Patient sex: M
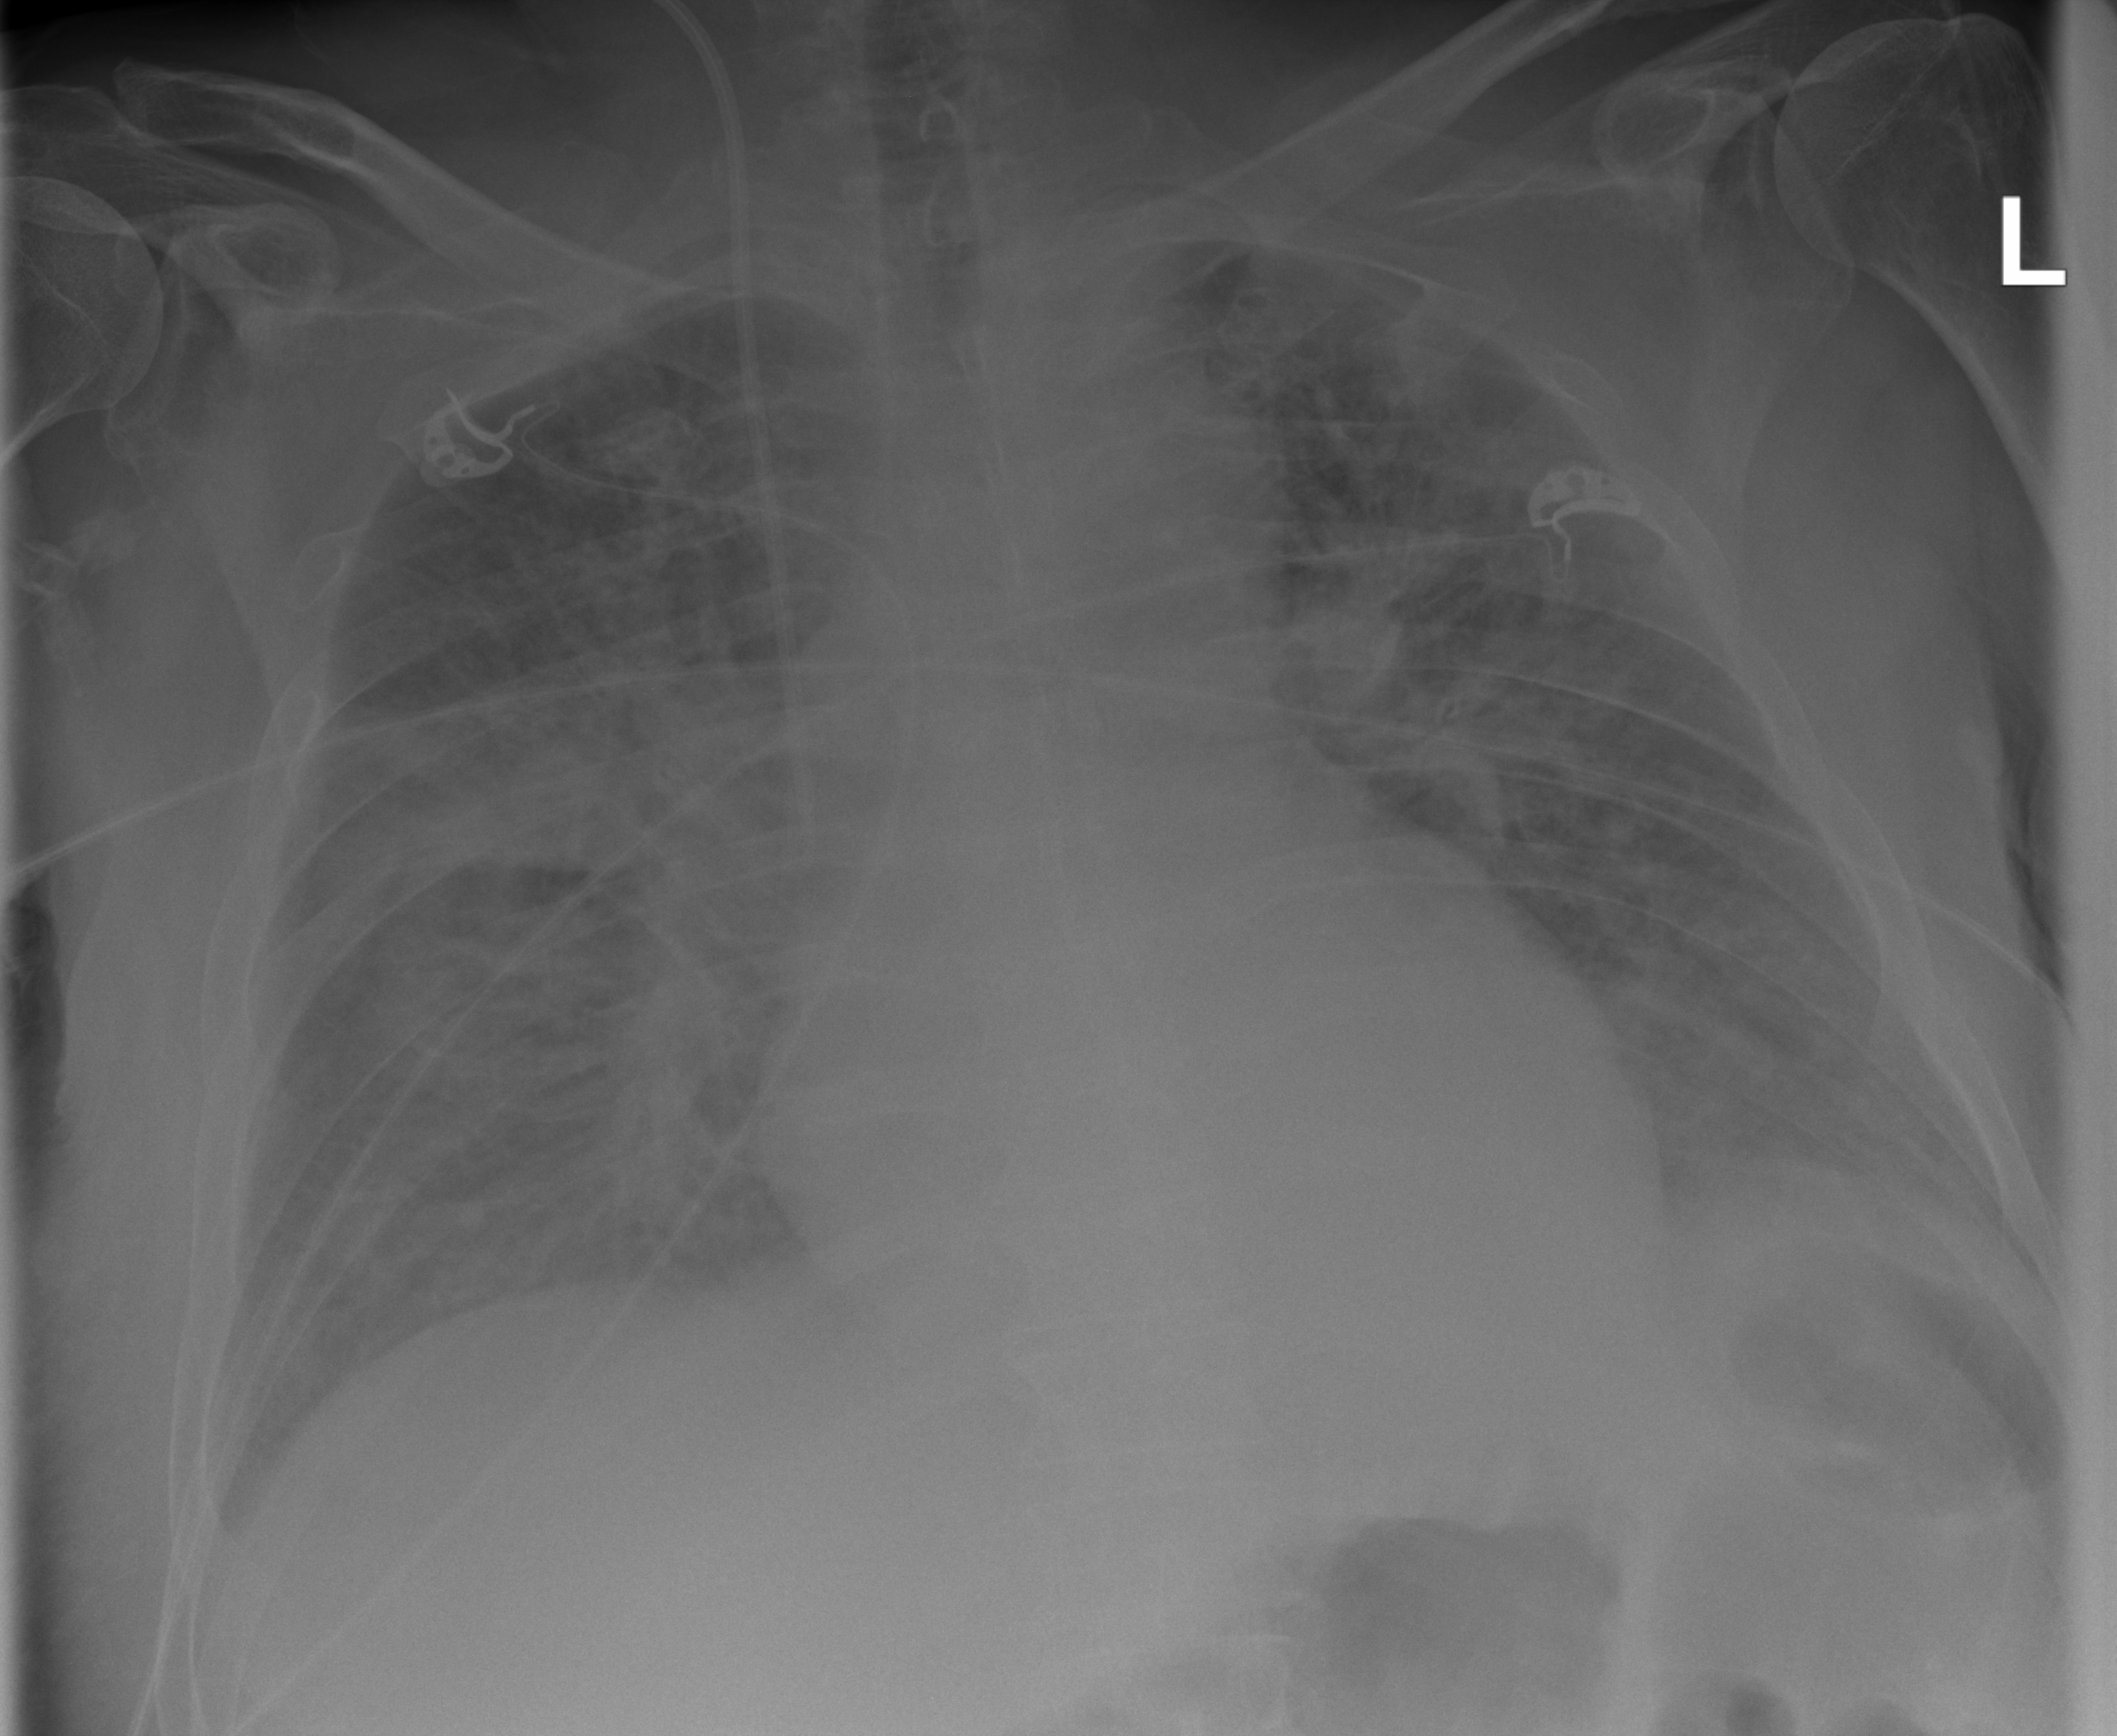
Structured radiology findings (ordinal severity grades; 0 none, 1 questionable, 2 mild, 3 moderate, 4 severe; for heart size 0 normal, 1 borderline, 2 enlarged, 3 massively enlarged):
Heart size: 1
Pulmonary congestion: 3
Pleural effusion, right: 0
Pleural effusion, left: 2
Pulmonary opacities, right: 3
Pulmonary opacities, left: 3
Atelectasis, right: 3
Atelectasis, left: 2